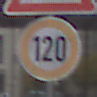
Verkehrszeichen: Geschwindigkeit120
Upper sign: SeitenwindVonRechts
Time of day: MorningAfternoon
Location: Outdoor (Urban)
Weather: Overcast
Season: NotSpecified
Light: Natural